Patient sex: M
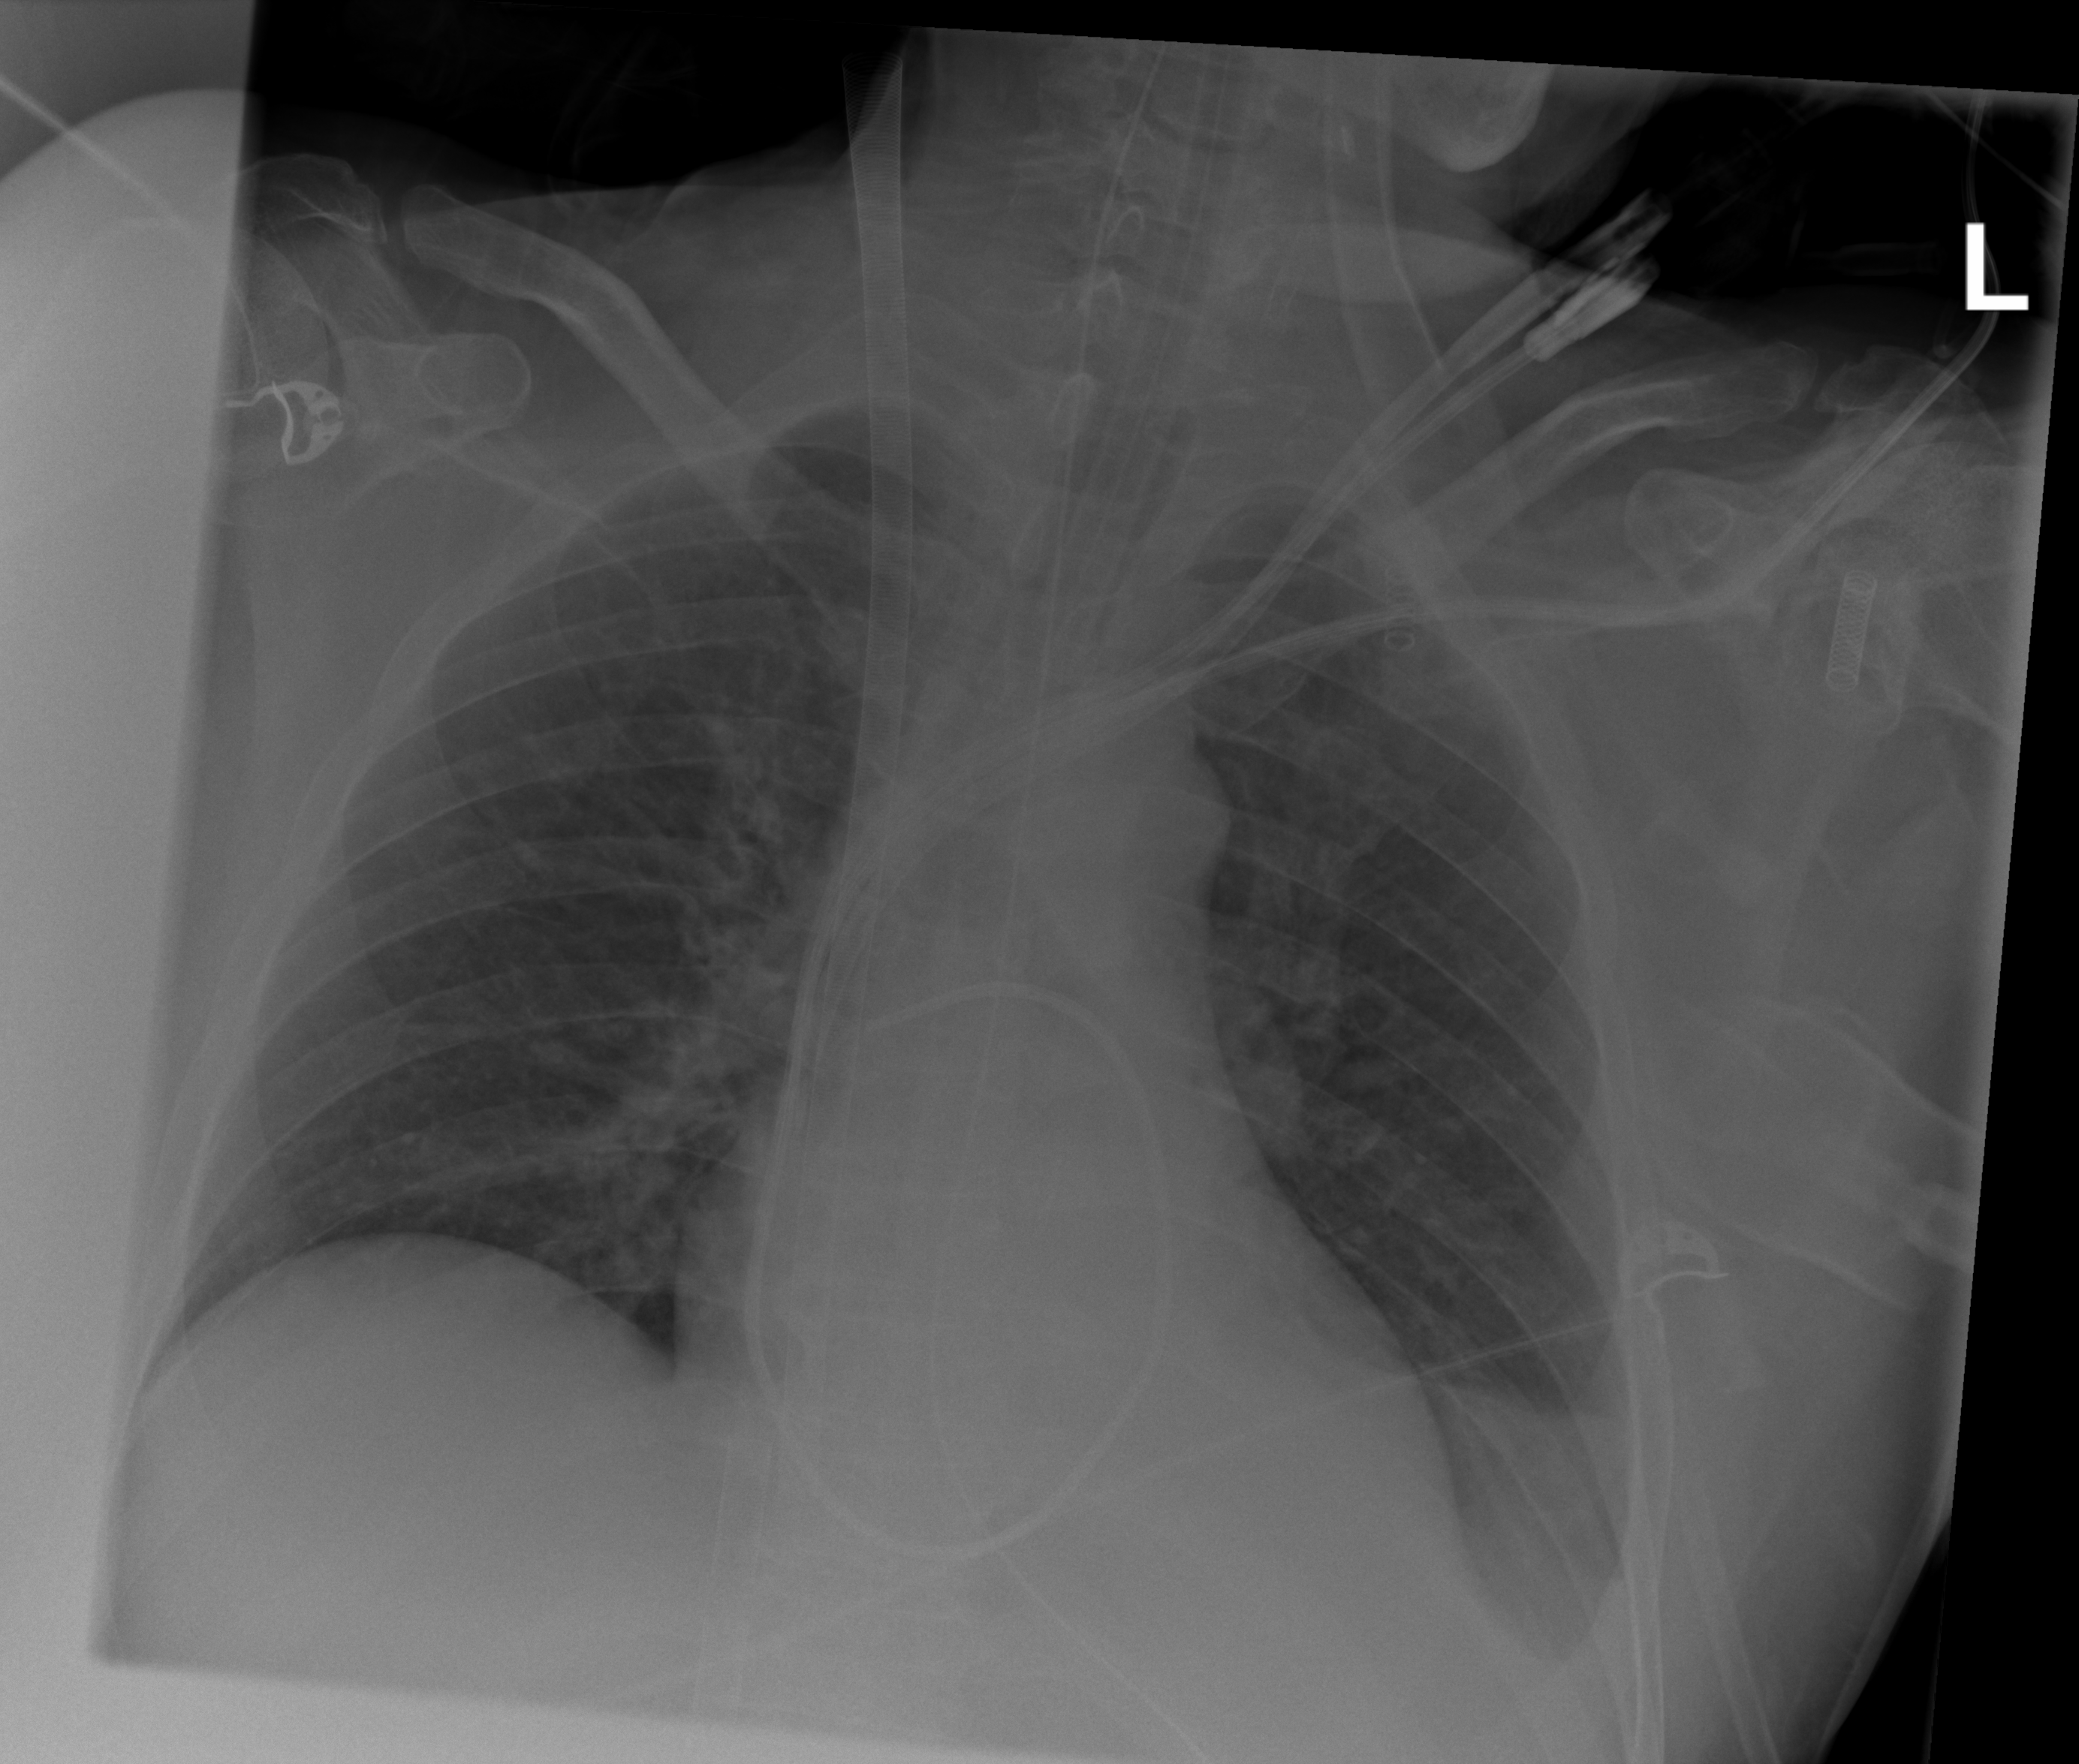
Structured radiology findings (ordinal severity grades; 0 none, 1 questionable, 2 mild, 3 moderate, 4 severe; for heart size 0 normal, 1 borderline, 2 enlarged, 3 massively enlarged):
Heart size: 0
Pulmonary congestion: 0
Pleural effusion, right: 0
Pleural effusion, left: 2
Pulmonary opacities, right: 1
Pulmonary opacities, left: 0
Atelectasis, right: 2
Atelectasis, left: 2